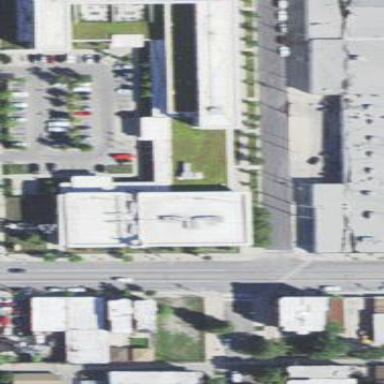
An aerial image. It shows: Building.